Question: I'm using Python to try and follow a PayPal link/button but am unsure what element I need to select.
If I try to select the top level input (input id=paymentToken) with something like the following:
'''
paymentToken = driver.find_element(By.ID, 'paymentToken')
paymentToken.click()
'''
Then I get the following error:
'''
selenium.common.exceptions.ElementNotInteractableException: Message: Element <input id="paymentToken" type="hidden"> could not be scrolled into view
'''
I've tried all kind of things (switch to frames etc) but I'm kind of unsure which element I be trying to interact with. Any help appreciated.
Update:
If I inspect the PayPal button, I am take to the following element:
'''
<img class="paypal-button-logo paypal-button-logo-paypal paypal-button-logo-gold" src="data:image/svg+xml;base64,PHN2ZyB3aWR0aD0iMTAwIiBoZWlnaHQ9IjMyIiB2aWV3Qm94PSIwIDAgMTAwIDMyIiB4bWxucz0iaHR0cDomI3gyRjsmI3gyRjt3d3cudzMub3JnJiN4MkY7MjAwMCYjeDJGO3N2ZyIgcHJlc2VydmVBc3BlY3RSYXRpbz0ieE1pbllNaW4gbWVldCI+PHBhdGggZmlsbD0iIzAwMzA4NyIgZD0iTSAxMiA0LjkxNyBMIDQuMiA0LjkxNyBDIDMuNyA0LjkxNyAzLjIgNS4zMTcgMy4xIDUuODE3IEwgMCAyNS44MTcgQyAtMC4xIDI2LjIxNyAwLjIgMjYuNTE3IDAuNiAyNi41MTcgTCA0LjMgMjYuNTE3IEMgNC44IDI2LjUxNyA1LjMgMjYuMTE3IDUuNCAyNS42MTcgTCA2LjIgMjAuMjE3IEMgNi4zIDE5LjcxNyA2LjcgMTkuMzE3IDcuMyAxOS4zMTcgTCA5LjggMTkuMzE3IEMgMTQuOSAxOS4zMTcgMTcuOSAxNi44MTcgMTguNyAxMS45MTcgQyAxOSA5LjgxNyAxOC43IDguMTE3IDE3LjcgNi45MTcgQyAxNi42IDUuNjE3IDE0LjYgNC45MTcgMTIgNC45MTcgWiBNIDEyLjkgMTIuMjE3IEMgMTIuNSAxNS4wMTcgMTAuMyAxNS4wMTcgOC4zIDE1LjAxNyBMIDcuMSAxNS4wMTcgTCA3LjkgOS44MTcgQyA3LjkgOS41MTcgOC4yIDkuMzE3IDguNSA5LjMxNyBMIDkgOS4zMTcgQyAxMC40IDkuMzE3IDExLjcgOS4zMTcgMTIuNCAxMC4xMTcgQyAxMi45IDEwLjUxNyAxMy4xIDExLjIxNyAxMi45IDEyLjIxNyBaIj48L3BhdGg+PHBhdGggZmlsbD0iIzAwMzA4NyIgZD0iTSAzNS4yIDEyLjExNyBMIDMxLjUgMTIuMTE3IEMgMzEuMiAxMi4xMTcgMzAuOSAxMi4zMTcgMzAuOSAxMi42MTcgTCAzMC43IDEzLjYxNyBMIDMwLjQgMTMuMjE3IEMgMjkuNiAxMi4wMTcgMjcuOCAxMS42MTcgMjYgMTEuNjE3IEMgMjEuOSAxMS42MTcgMTguNCAxNC43MTcgMTcuNyAxOS4xMTcgQyAxNy4zIDIxLjMxNyAxNy44IDIzLjQxNyAxOS4xIDI0LjgxNyBDIDIwLjIgMjYuMTE3IDIxLjkgMjYuNzE3IDIzLjggMjYuNzE3IEMgMjcuMSAyNi43MTcgMjkgMjQuNjE3IDI5IDI0LjYxNyBMIDI4LjggMjUuNjE3IEMgMjguNyAyNi4wMTcgMjkgMjYuNDE3IDI5LjQgMjYuNDE3IEwgMzIuOCAyNi40MTcgQyAzMy4zIDI2LjQxNyAzMy44IDI2LjAxNyAzMy45IDI1LjUxNyBMIDM1LjkgMTIuNzE3IEMgMzYgMTIuNTE3IDM1LjYgMTIuMTE3IDM1LjIgMTIuMTE3IFogTSAzMC4xIDE5LjMxNyBDIDI5LjcgMjEuNDE3IDI4LjEgMjIuOTE3IDI1LjkgMjIuOTE3IEMgMjQuOCAyMi45MTcgMjQgMjIuNjE3IDIzLjQgMjEuOTE3IEMgMjIuOCAyMS4yMTcgMjIuNiAyMC4zMTcgMjIuOCAxOS4zMTcgQyAyMy4xIDE3LjIxNyAyNC45IDE1LjcxNyAyNyAxNS43MTcgQyAyOC4xIDE1LjcxNyAyOC45IDE2LjExNyAyOS41IDE2LjcxNyBDIDMwIDE3LjQxNyAzMC4yIDE4LjMxNyAzMC4xIDE5LjMxNyBaIj48L3BhdGg+PHBhdGggZmlsbD0iIzAwMzA4NyIgZD0iTSA1NS4xIDEyLjExNyBMIDUxLjQgMTIuMTE3IEMgNTEgMTIuMTE3IDUwLjcgMTIuMzE3IDUwLjUgMTIuNjE3IEwgNDUuMyAyMC4yMTcgTCA0My4xIDEyLjkxNyBDIDQzIDEyLjQxNyA0Mi41IDEyLjExNyA0Mi4xIDEyLjExNyBMIDM4LjQgMTIuMTE3IEMgMzggMTIuMTE3IDM3LjYgMTIuNTE3IDM3LjggMTMuMDE3IEwgNDEuOSAyNS4xMTcgTCAzOCAzMC41MTcgQyAzNy43IDMwLjkxNyAzOCAzMS41MTcgMzguNSAzMS41MTcgTCA0Mi4yIDMxLjUxNyBDIDQyLjYgMzEuNTE3IDQyLjkgMzEuMzE3IDQzLjEgMzEuMDE3IEwgNTUuNiAxMy4wMTcgQyA1NS45IDEyLjcxNyA1NS42IDEyLjExNyA1NS4xIDEyLjExNyBaIj48L3BhdGg+PHBhdGggZmlsbD0iIzAwOWNkZSIgZD0iTSA2Ny41IDQuOTE3IEwgNTkuNyA0LjkxNyBDIDU5LjIgNC45MTcgNTguNyA1LjMxNyA1OC42IDUuODE3IEwgNTUuNSAyNS43MTcgQyA1NS40IDI2LjExNyA1NS43IDI2LjQxNyA1Ni4xIDI2LjQxNyBMIDYwLjEgMjYuNDE3IEMgNjAuNSAyNi40MTcgNjAuOCAyNi4xMTcgNjAuOCAyNS44MTcgTCA2MS43IDIwLjExNyBDIDYxLjggMTkuNjE3IDYyLjIgMTkuMjE3IDYyLjggMTkuMjE3IEwgNjUuMyAxOS4yMTcgQyA3MC40IDE5LjIxNyA3My40IDE2LjcxNyA3NC4yIDExLjgxNyBDIDc0LjUgOS43MTcgNzQuMiA4LjAxNyA3My4yIDYuODE3IEMgNzIgNS42MTcgNzAuMSA0LjkxNyA2Ny41IDQuOTE3IFogTSA2OC40IDEyLjIxNyBDIDY4IDE1LjAxNyA2NS44IDE1LjAxNyA2My44IDE1LjAxNyBMIDYyLjYgMTUuMDE3IEwgNjMuNCA5LjgxNyBDIDYzLjQgOS41MTcgNjMuNyA5LjMxNyA2NCA5LjMxNyBMIDY0LjUgOS4zMTcgQyA2NS45IDkuMzE3IDY3LjIgOS4zMTcgNjcuOSAxMC4xMTcgQyA2OC40IDEwLjUxNyA2OC41IDExLjIxNyA2OC40IDEyLjIxNyBaIj48L3BhdGg+PHBhdGggZmlsbD0iIzAwOWNkZSIgZD0iTSA5MC43IDEyLjExNyBMIDg3IDEyLjExNyBDIDg2LjcgMTIuMTE3IDg2LjQgMTIuMzE3IDg2LjQgMTIuNjE3IEwgODYuMiAxMy42MTcgTCA4NS45IDEzLjIxNyBDIDg1LjEgMTIuMDE3IDgzLjMgMTEuNjE3IDgxLjUgMTEuNjE3IEMgNzcuNCAxMS42MTcgNzMuOSAxNC43MTcgNzMuMiAxOS4xMTcgQyA3Mi44IDIxLjMxNyA3My4zIDIzLjQxNyA3NC42IDI0LjgxNyBDIDc1LjcgMjYuMTE3IDc3LjQgMjYuNzE3IDc5LjMgMjYuNzE3IEMgODIuNiAyNi43MTcgODQuNSAyNC42MTcgODQuNSAyNC42MTcgTCA4NC4zIDI1LjYxNyBDIDg0LjIgMjYuMDE3IDg0LjUgMjYuNDE3IDg0LjkgMjYuNDE3IEwgODguMyAyNi40MTcgQyA4OC44IDI2LjQxNyA4OS4zIDI2LjAxNyA4OS40IDI1LjUxNyBMIDkxLjQgMTIuNzE3IEMgOTEuNCAxMi41MTcgOTEuMSAxMi4xMTcgOTAuNyAxMi4xMTcgWiBNIDg1LjUgMTkuMzE3IEMgODUuMSAyMS40MTcgODMuNSAyMi45MTcgODEuMyAyMi45MTcgQyA4MC4yIDIyLjkxNyA3OS40IDIyLjYxNyA3OC44IDIxLjkxNyBDIDc4LjIgMjEuMjE3IDc4IDIwLjMxNyA3OC4yIDE5LjMxNyBDIDc4LjUgMTcuMjE3IDgwLjMgMTUuNzE3IDgyLjQgMTUuNzE3IEMgODMuNSAxNS43MTcgODQuMyAxNi4xMTcgODQuOSAxNi43MTcgQyA4NS41IDE3LjQxNyA4NS43IDE4LjMxNyA4NS41IDE5LjMxNyBaIj48L3BhdGg+PHBhdGggZmlsbD0iIzAwOWNkZSIgZD0iTSA5NS4xIDUuNDE3IEwgOTEuOSAyNS43MTcgQyA5MS44IDI2LjExNyA5Mi4xIDI2LjQxNyA5Mi41IDI2LjQxNyBMIDk1LjcgMjYuNDE3IEMgOTYuMiAyNi40MTcgOTYuNyAyNi4wMTcgOTYuOCAyNS41MTcgTCAxMDAgNS42MTcgQyAxMDAuMSA1LjIxNyA5OS44IDQuOTE3IDk5LjQgNC45MTcgTCA5NS44IDQuOTE3IEMgOTUuNCA0LjkxNyA5NS4yIDUuMTE3IDk1LjEgNS40MTcgWiI+PC9wYXRoPjwvc3ZnPg" alt="" aria-label="paypal">
'''
Please see the attached screenshot:

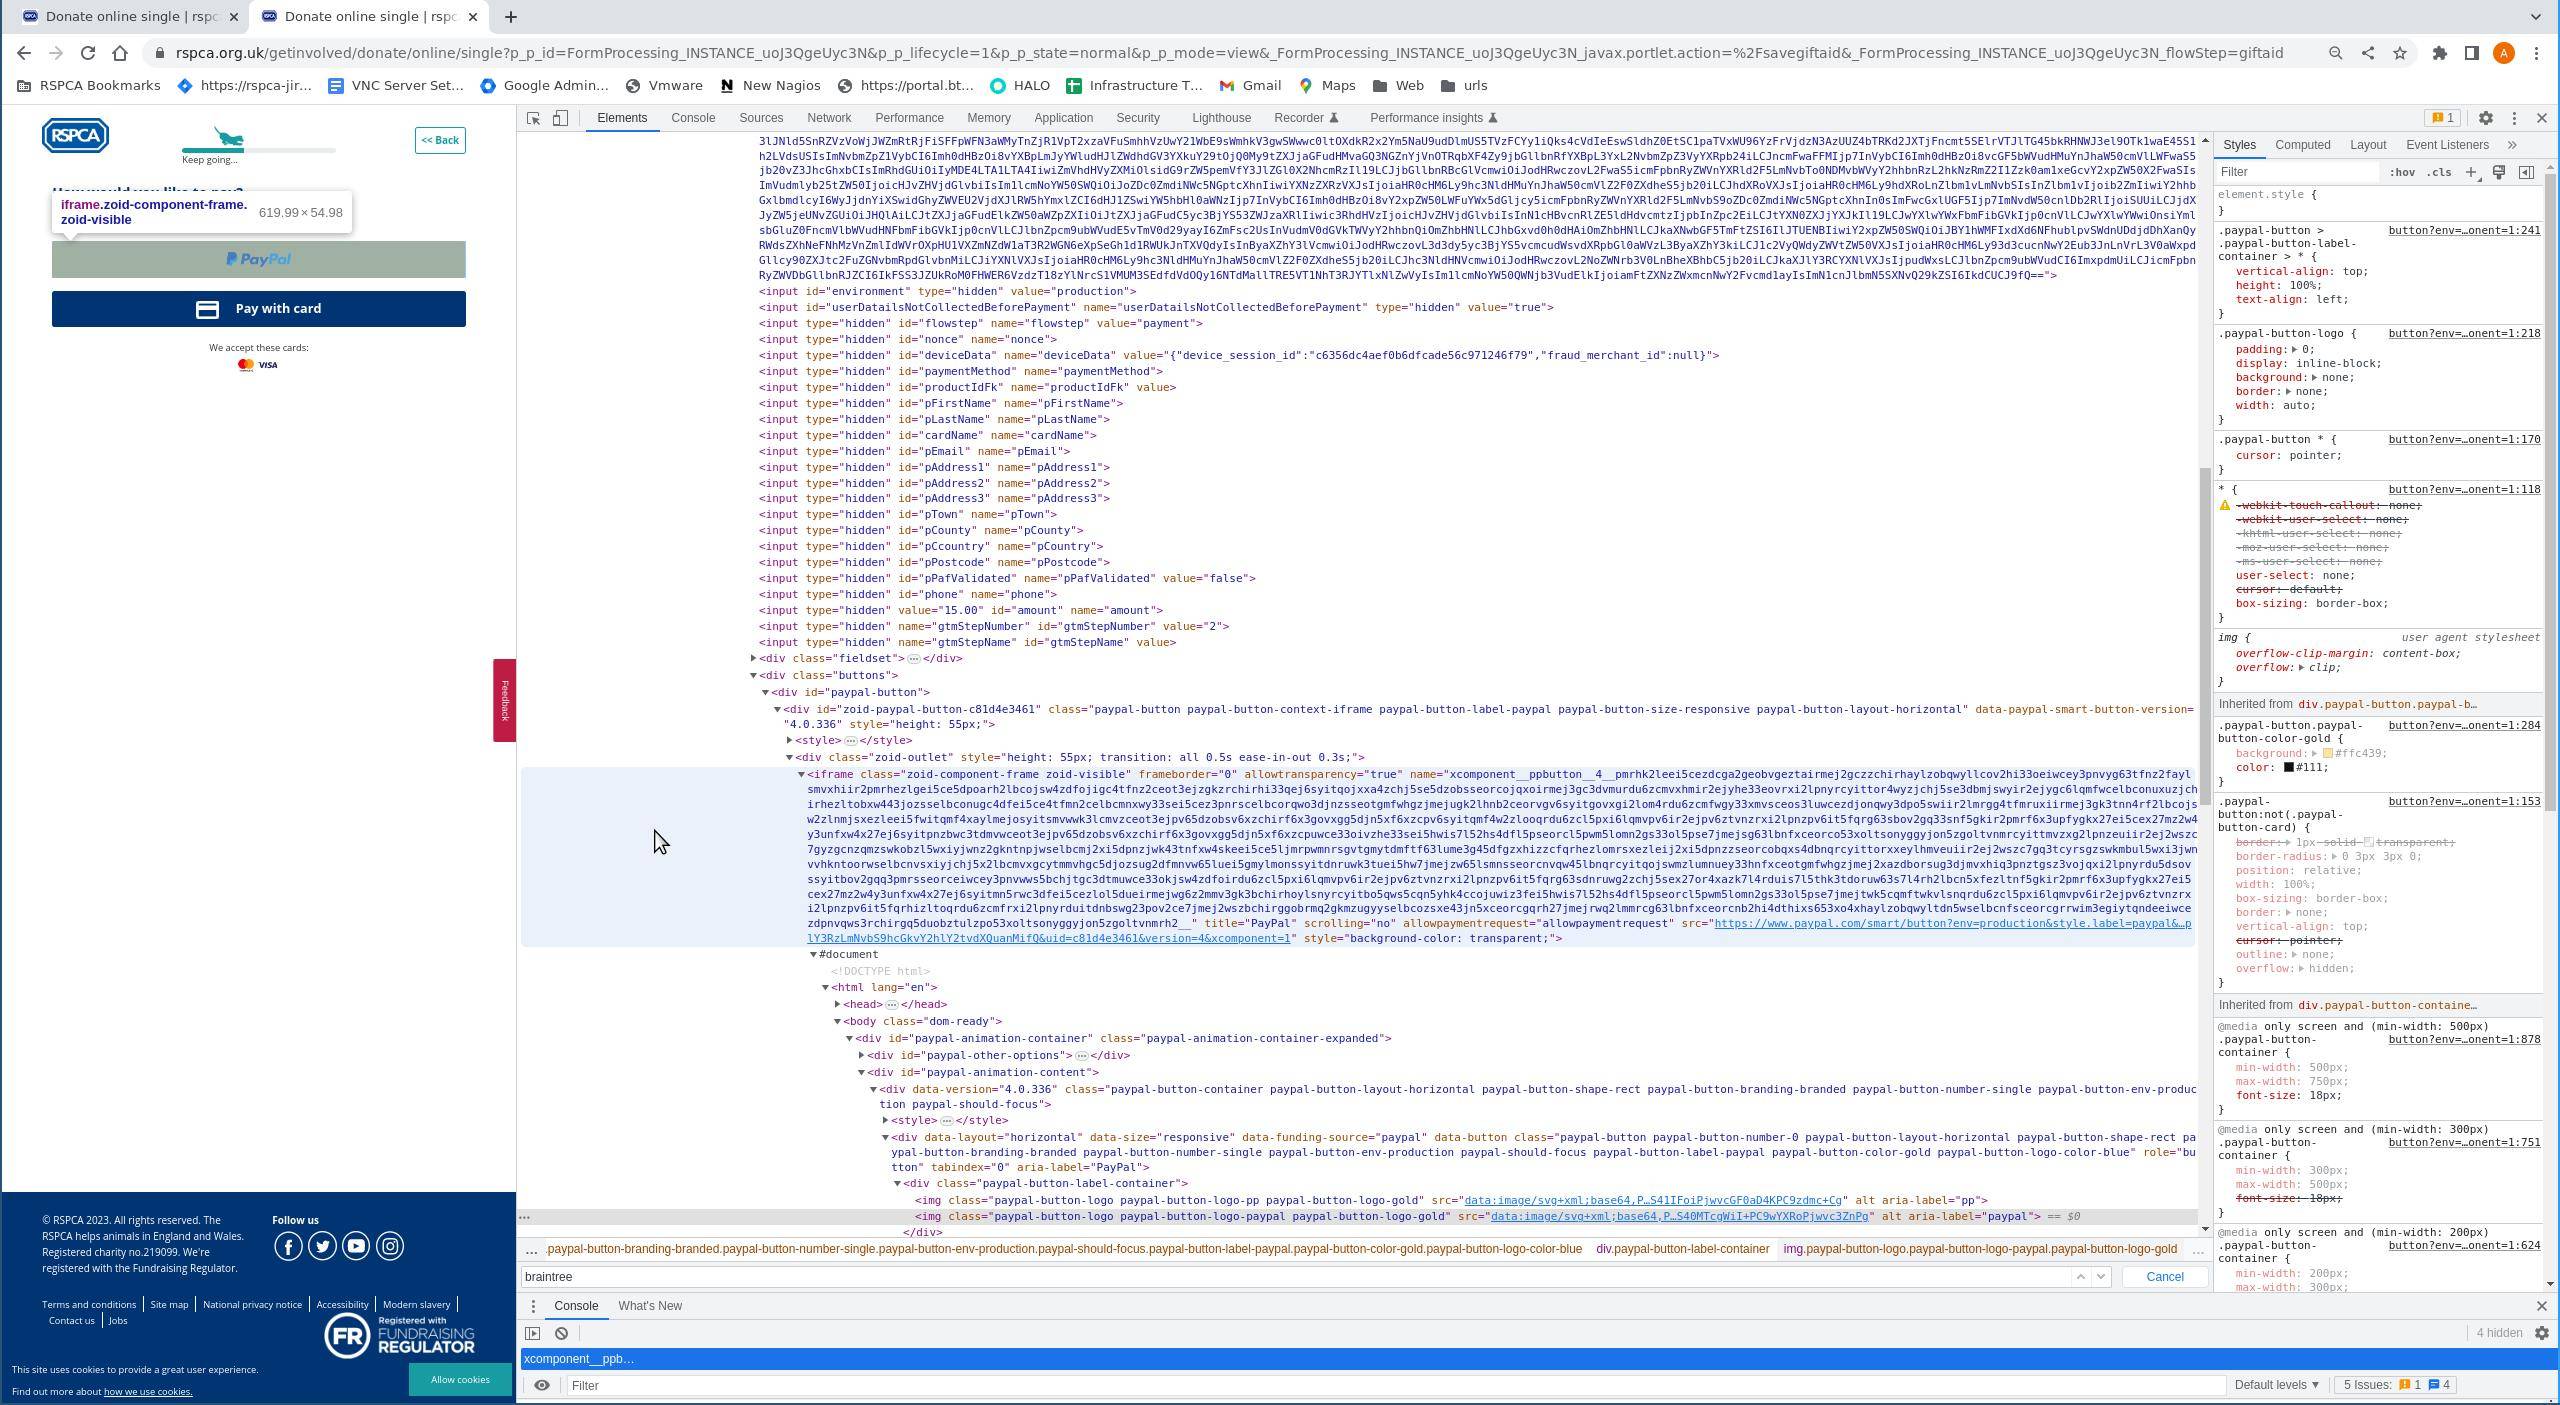
Answer: The desired element is within an <URL> so you have to:
- Induce <URL> the elements as follows:'''
WebDriverWait(driver, 20).until(EC.frame_to_be_available_and_switch_to_it((By.CSS_SELECTOR,"iframe.zoid-component-frame.zoid-visible")))
element = driver.find_element(By.CSS_SELECTOR, "div.paypal-button-label-container img.paypal-button-logo.paypal-button-logo-paypal.paypal-button-logo-gold[aria-label='paypal']")
driver.execute_script("return arguments[0].scrollIntoView(true);", element)
element.click()
'''
- : You have to add the following imports :'''
from selenium.webdriver.support.ui import WebDriverWait
from selenium.webdriver.common.by import By
from selenium.webdriver.support import expected_conditions as EC
'''